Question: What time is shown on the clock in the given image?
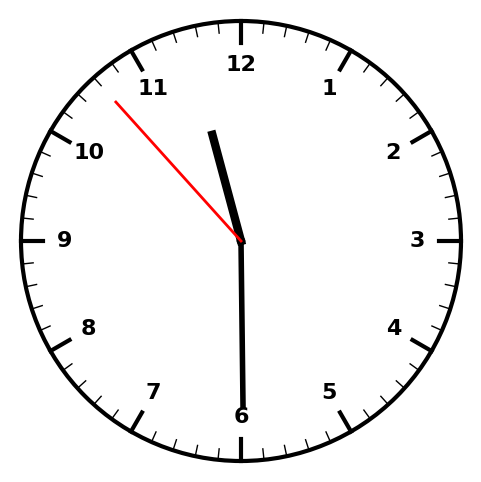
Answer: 11:29:53